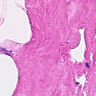
Metastatic tissue present: no